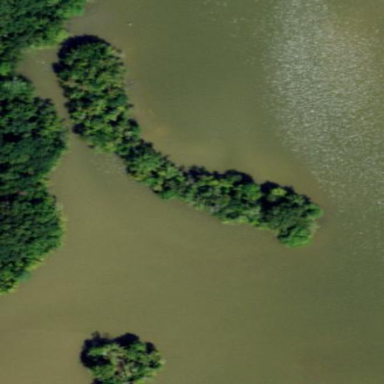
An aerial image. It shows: Islet surrounded by woodland.